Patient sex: F
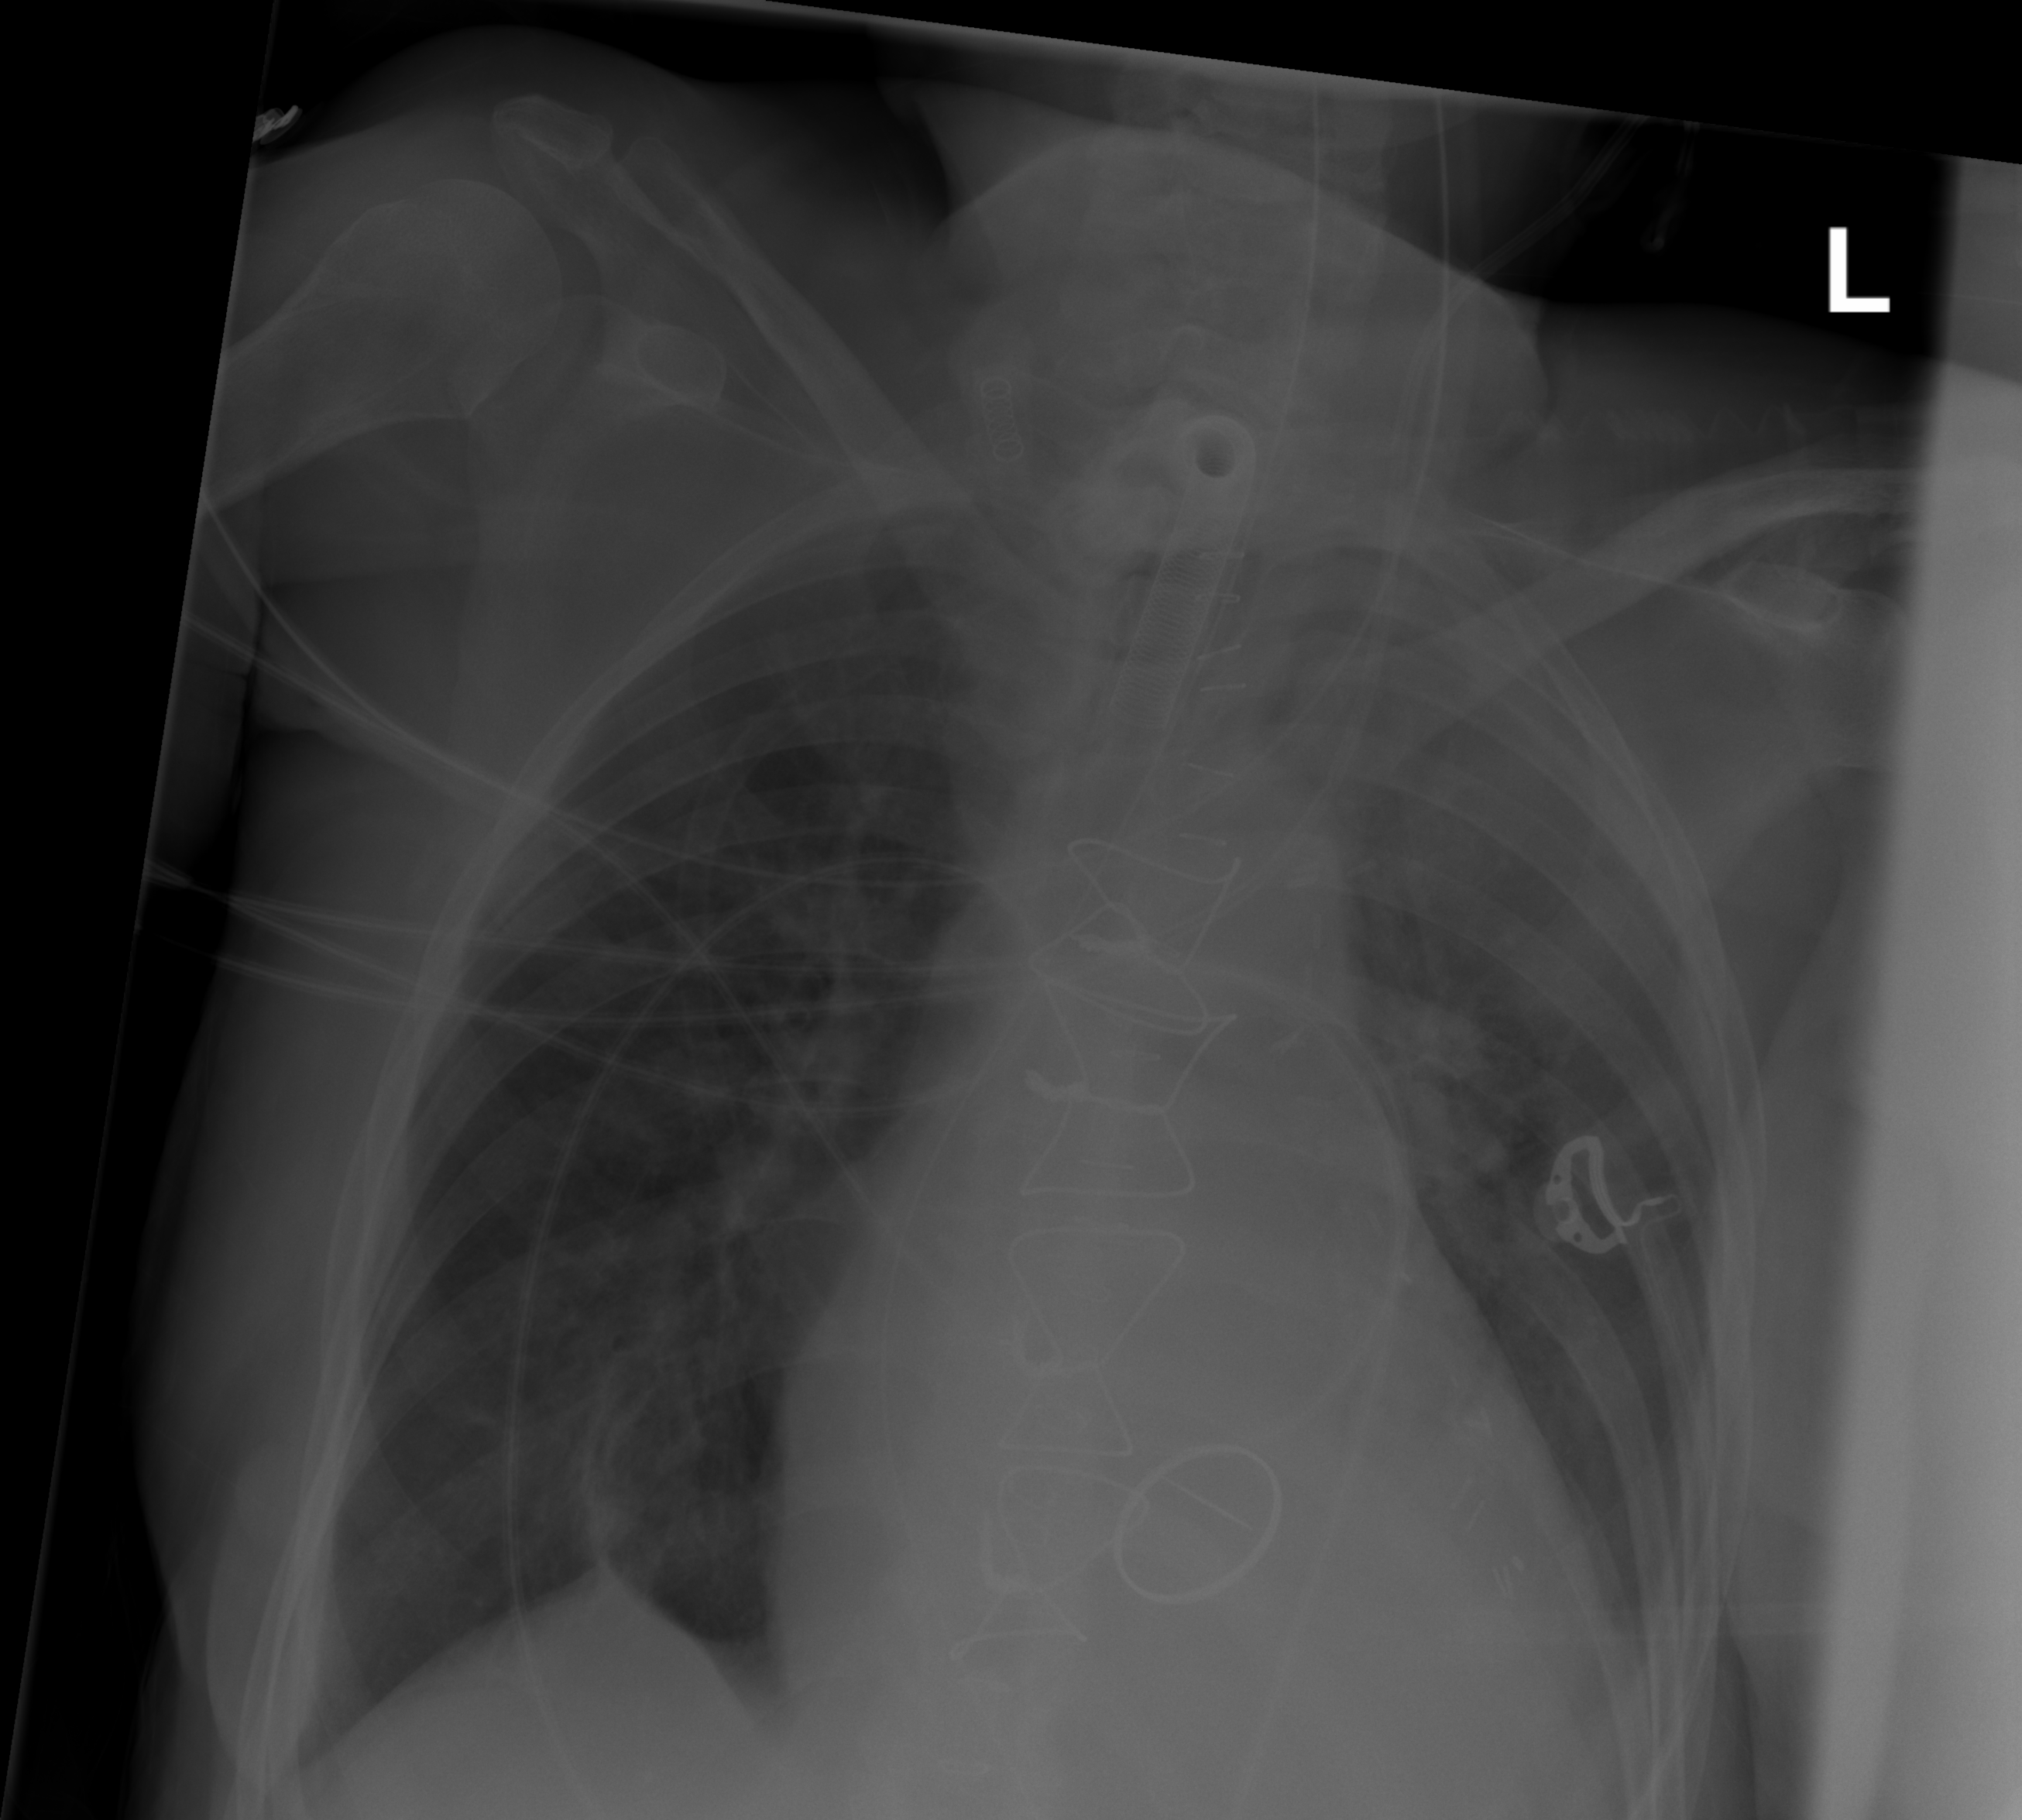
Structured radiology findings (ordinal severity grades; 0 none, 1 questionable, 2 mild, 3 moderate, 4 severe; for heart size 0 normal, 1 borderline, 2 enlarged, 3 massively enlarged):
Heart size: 2
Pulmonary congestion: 0
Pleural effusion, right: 0
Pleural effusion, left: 0
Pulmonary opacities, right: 0
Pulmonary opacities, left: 2
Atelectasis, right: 0
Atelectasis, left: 2